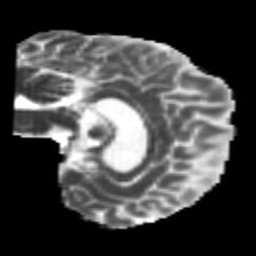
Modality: MD
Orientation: sagittal
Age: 21
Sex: male
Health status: healthy
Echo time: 0.074 s